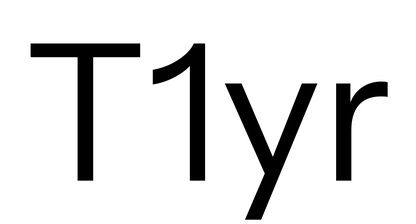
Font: InstrumentSans_Regular